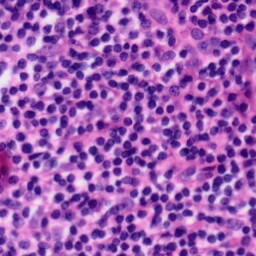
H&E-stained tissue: Tonsil